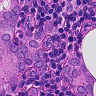
Metastatic tissue present: yes